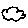
Label: cloud